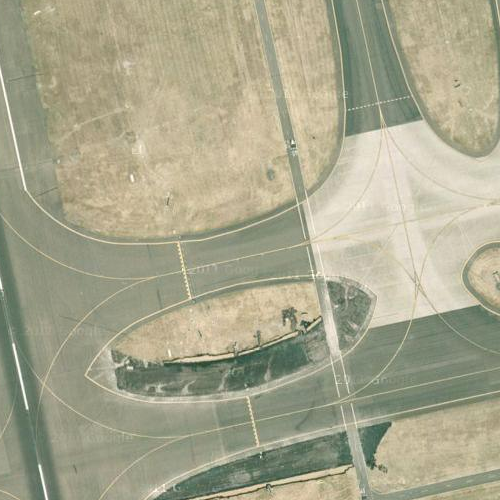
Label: sydney